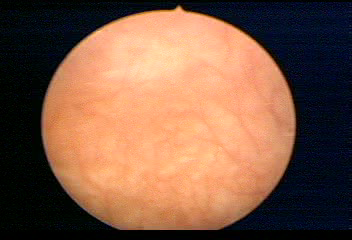
Modality: WLC
Class: Normal mucosa
Bladder cancer association: No